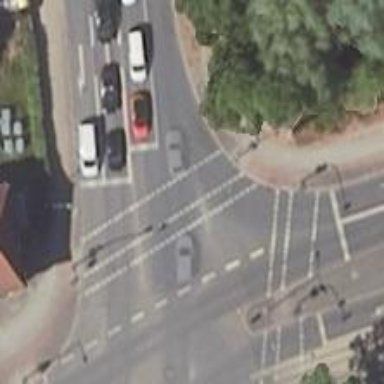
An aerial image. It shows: Secondary road with asphalt surface and cycle track alongside.